Question: I want to add a south panel to 'SplitLayout'.
The <URL> shows that you can add two south panel to the 'SplitLayout' widget and the layout will place them in order.
My problem is that I only want to put one south panel into 'SplitLayout' but I want to position it to the place of the inner south panel. How can I do that?

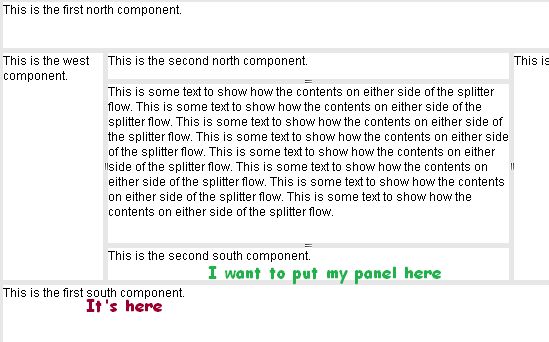
Answer: I have found a solution for my problem:
I used two 'SplitLayout'. The outer one has a west and a center panel. This center contains the inner 'SplitLayout', which contains the desired south panel and a center panel.
This way I can get what I wanted; though this solution produces a more complicated html.